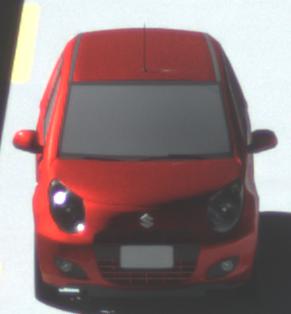
Make: Suzuki
Model: Alto 1.0
Detailed model: Alto (V)
Model produced from: 2011/02
Model produced until: 2011/03
Doors: 5
Color: red
Road condition: dry road
Daytime: morning or afternoon
Contrast: high contrast